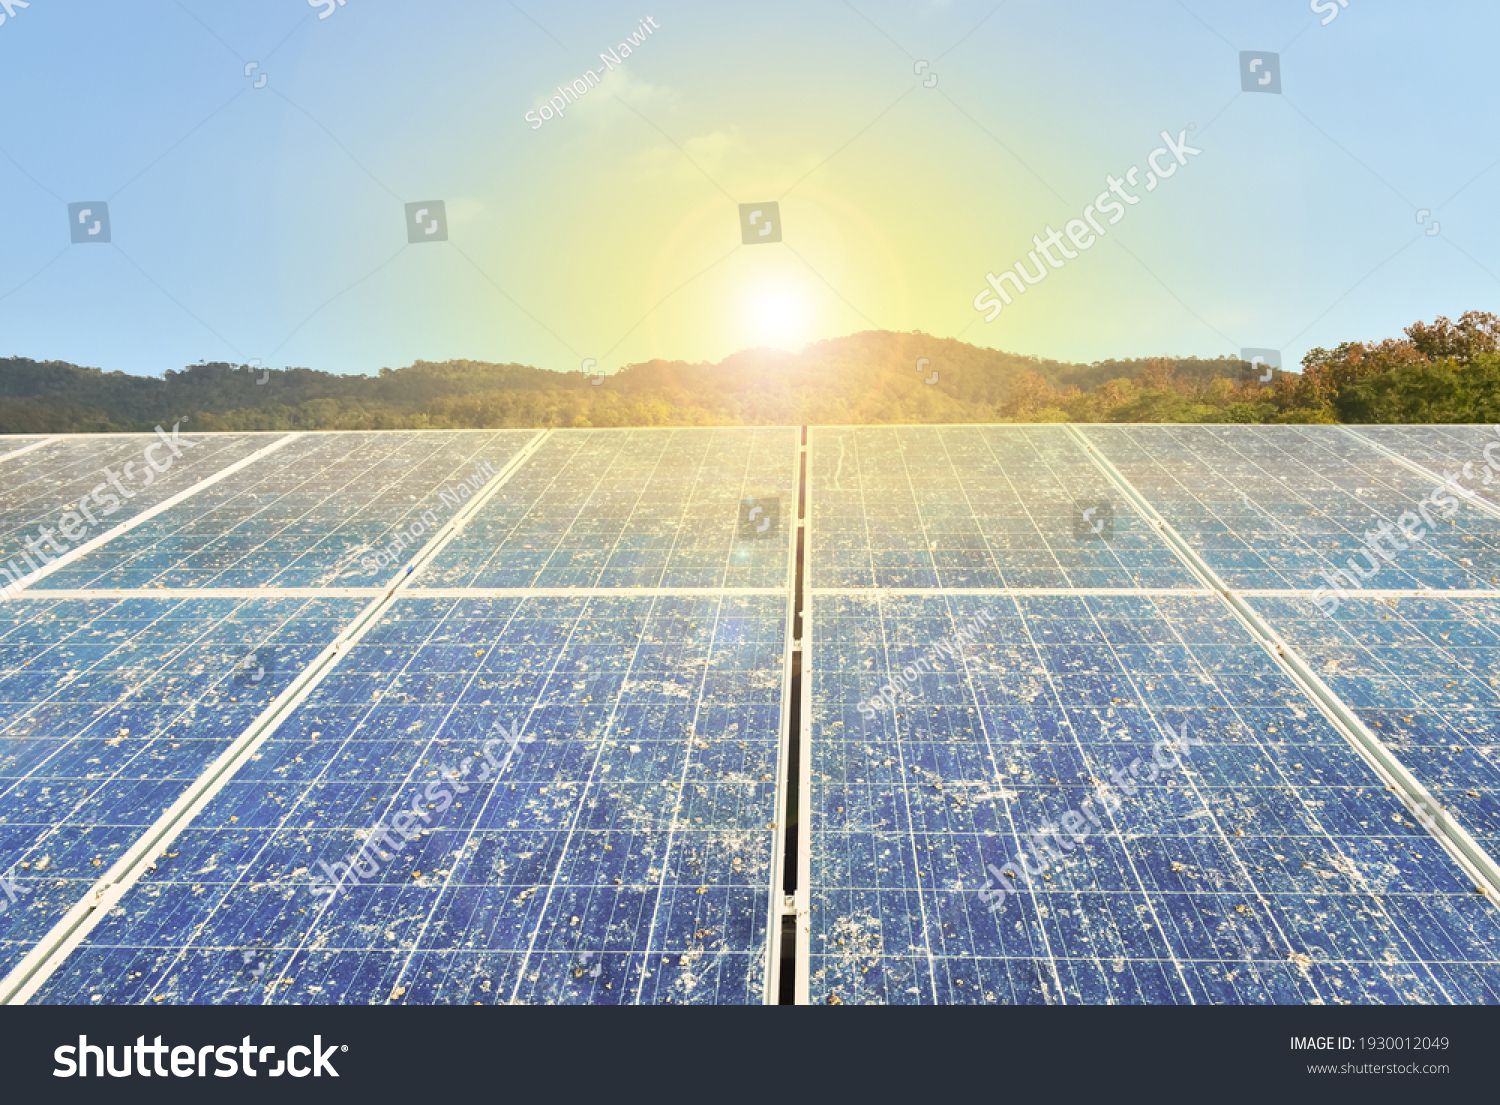
Label: Bird-drop